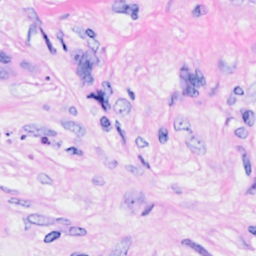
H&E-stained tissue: Breast